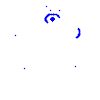
Particle: kaon